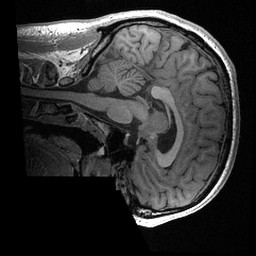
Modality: T1w
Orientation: sagittal
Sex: male
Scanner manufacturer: ge
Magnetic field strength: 3 T
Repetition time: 0.0064 s
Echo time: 0.00281 s